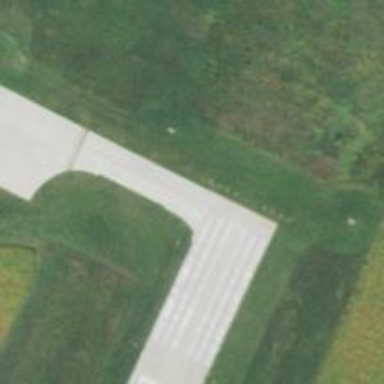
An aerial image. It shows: Image of taxiway at airport.